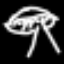
Label: mushroom